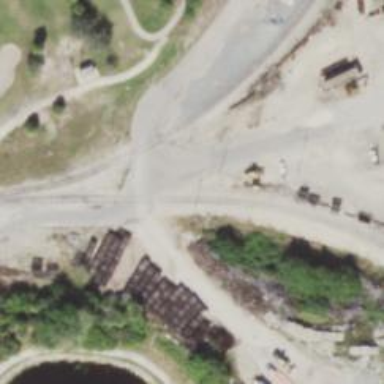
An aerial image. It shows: Level crossing along the railway.